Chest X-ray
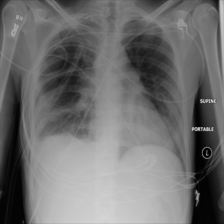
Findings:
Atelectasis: positive
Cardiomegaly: negative
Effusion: positive
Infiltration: negative
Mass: negative
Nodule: negative
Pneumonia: negative
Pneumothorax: negative
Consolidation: negative
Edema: negative
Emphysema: negative
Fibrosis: negative
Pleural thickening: negative
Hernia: negative